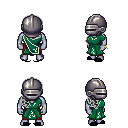
a pixel art fantasy rpg character, male body template, dark elf, purple skin, sash dress, red pants, gray right-swept hairstyle, metal helm, bracelets, black slippers, four views (front, back, left, right), 2x2 character sprite sheet, small pixel art, hard edges, no anti-aliasing